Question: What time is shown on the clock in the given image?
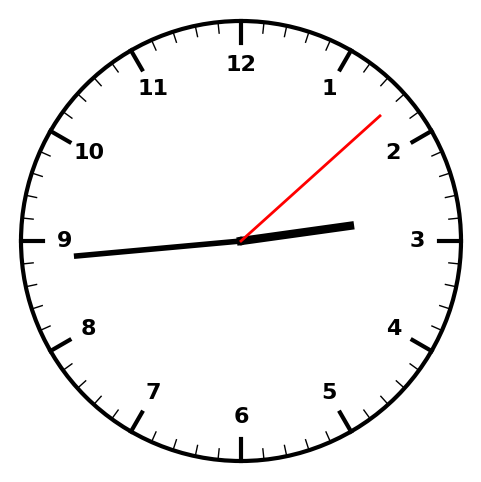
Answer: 02:44:08